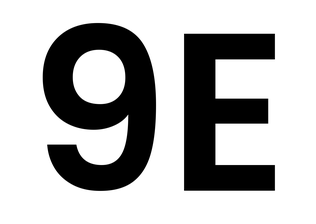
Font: Poppins-SemiBold